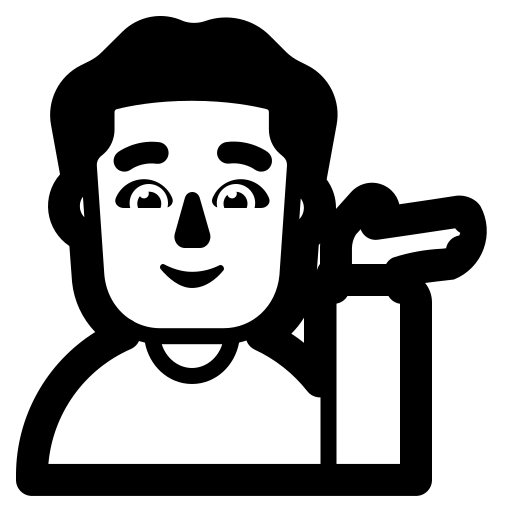
man tipping hand high contrast default